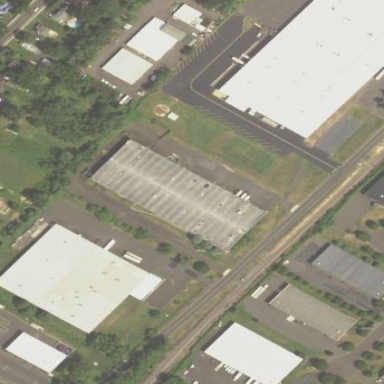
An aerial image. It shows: Warehouse.